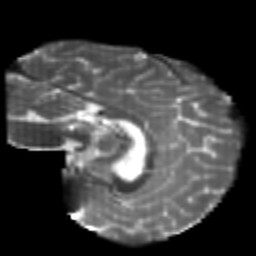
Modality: T2w
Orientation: sagittal
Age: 25
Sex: female
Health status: healthy
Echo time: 0.074 s